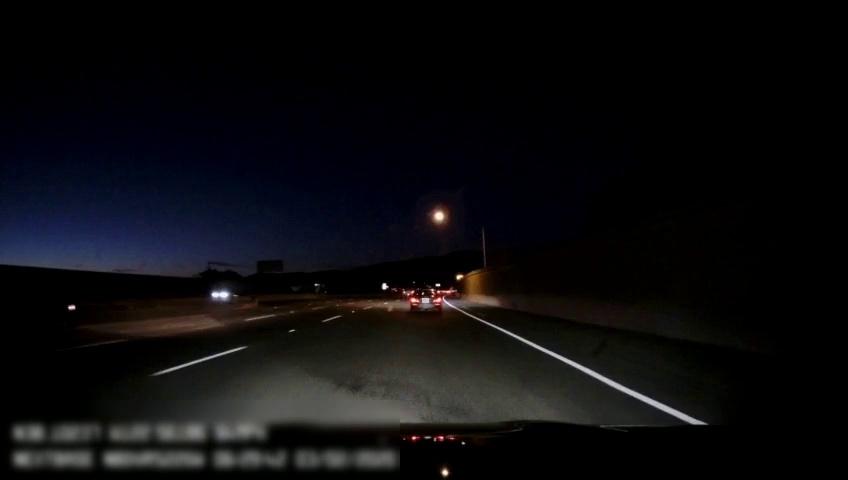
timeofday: Night
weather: Other
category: Drivable Space
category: Vehicles | Car
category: Vehicles | Car
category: Lanes | Current Lane
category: Lanes | Alternate Lane
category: Lanes | Alternate Lane